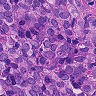
Metastatic tissue present: yes